Interaction volume radius: 10 \u00c5
Interaction volume height: 20 \u00c5
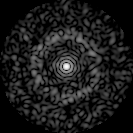
Disorder parameter: 0.842